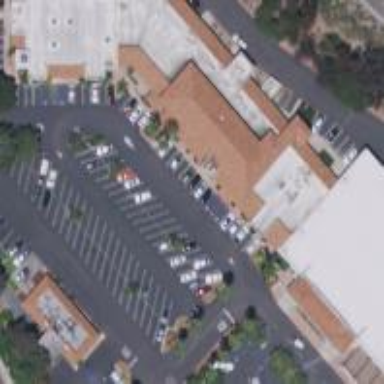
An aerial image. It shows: Veterinary facility.